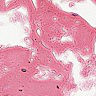
Metastatic tissue present: no